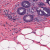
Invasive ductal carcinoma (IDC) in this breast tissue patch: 0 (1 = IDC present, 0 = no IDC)